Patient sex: M
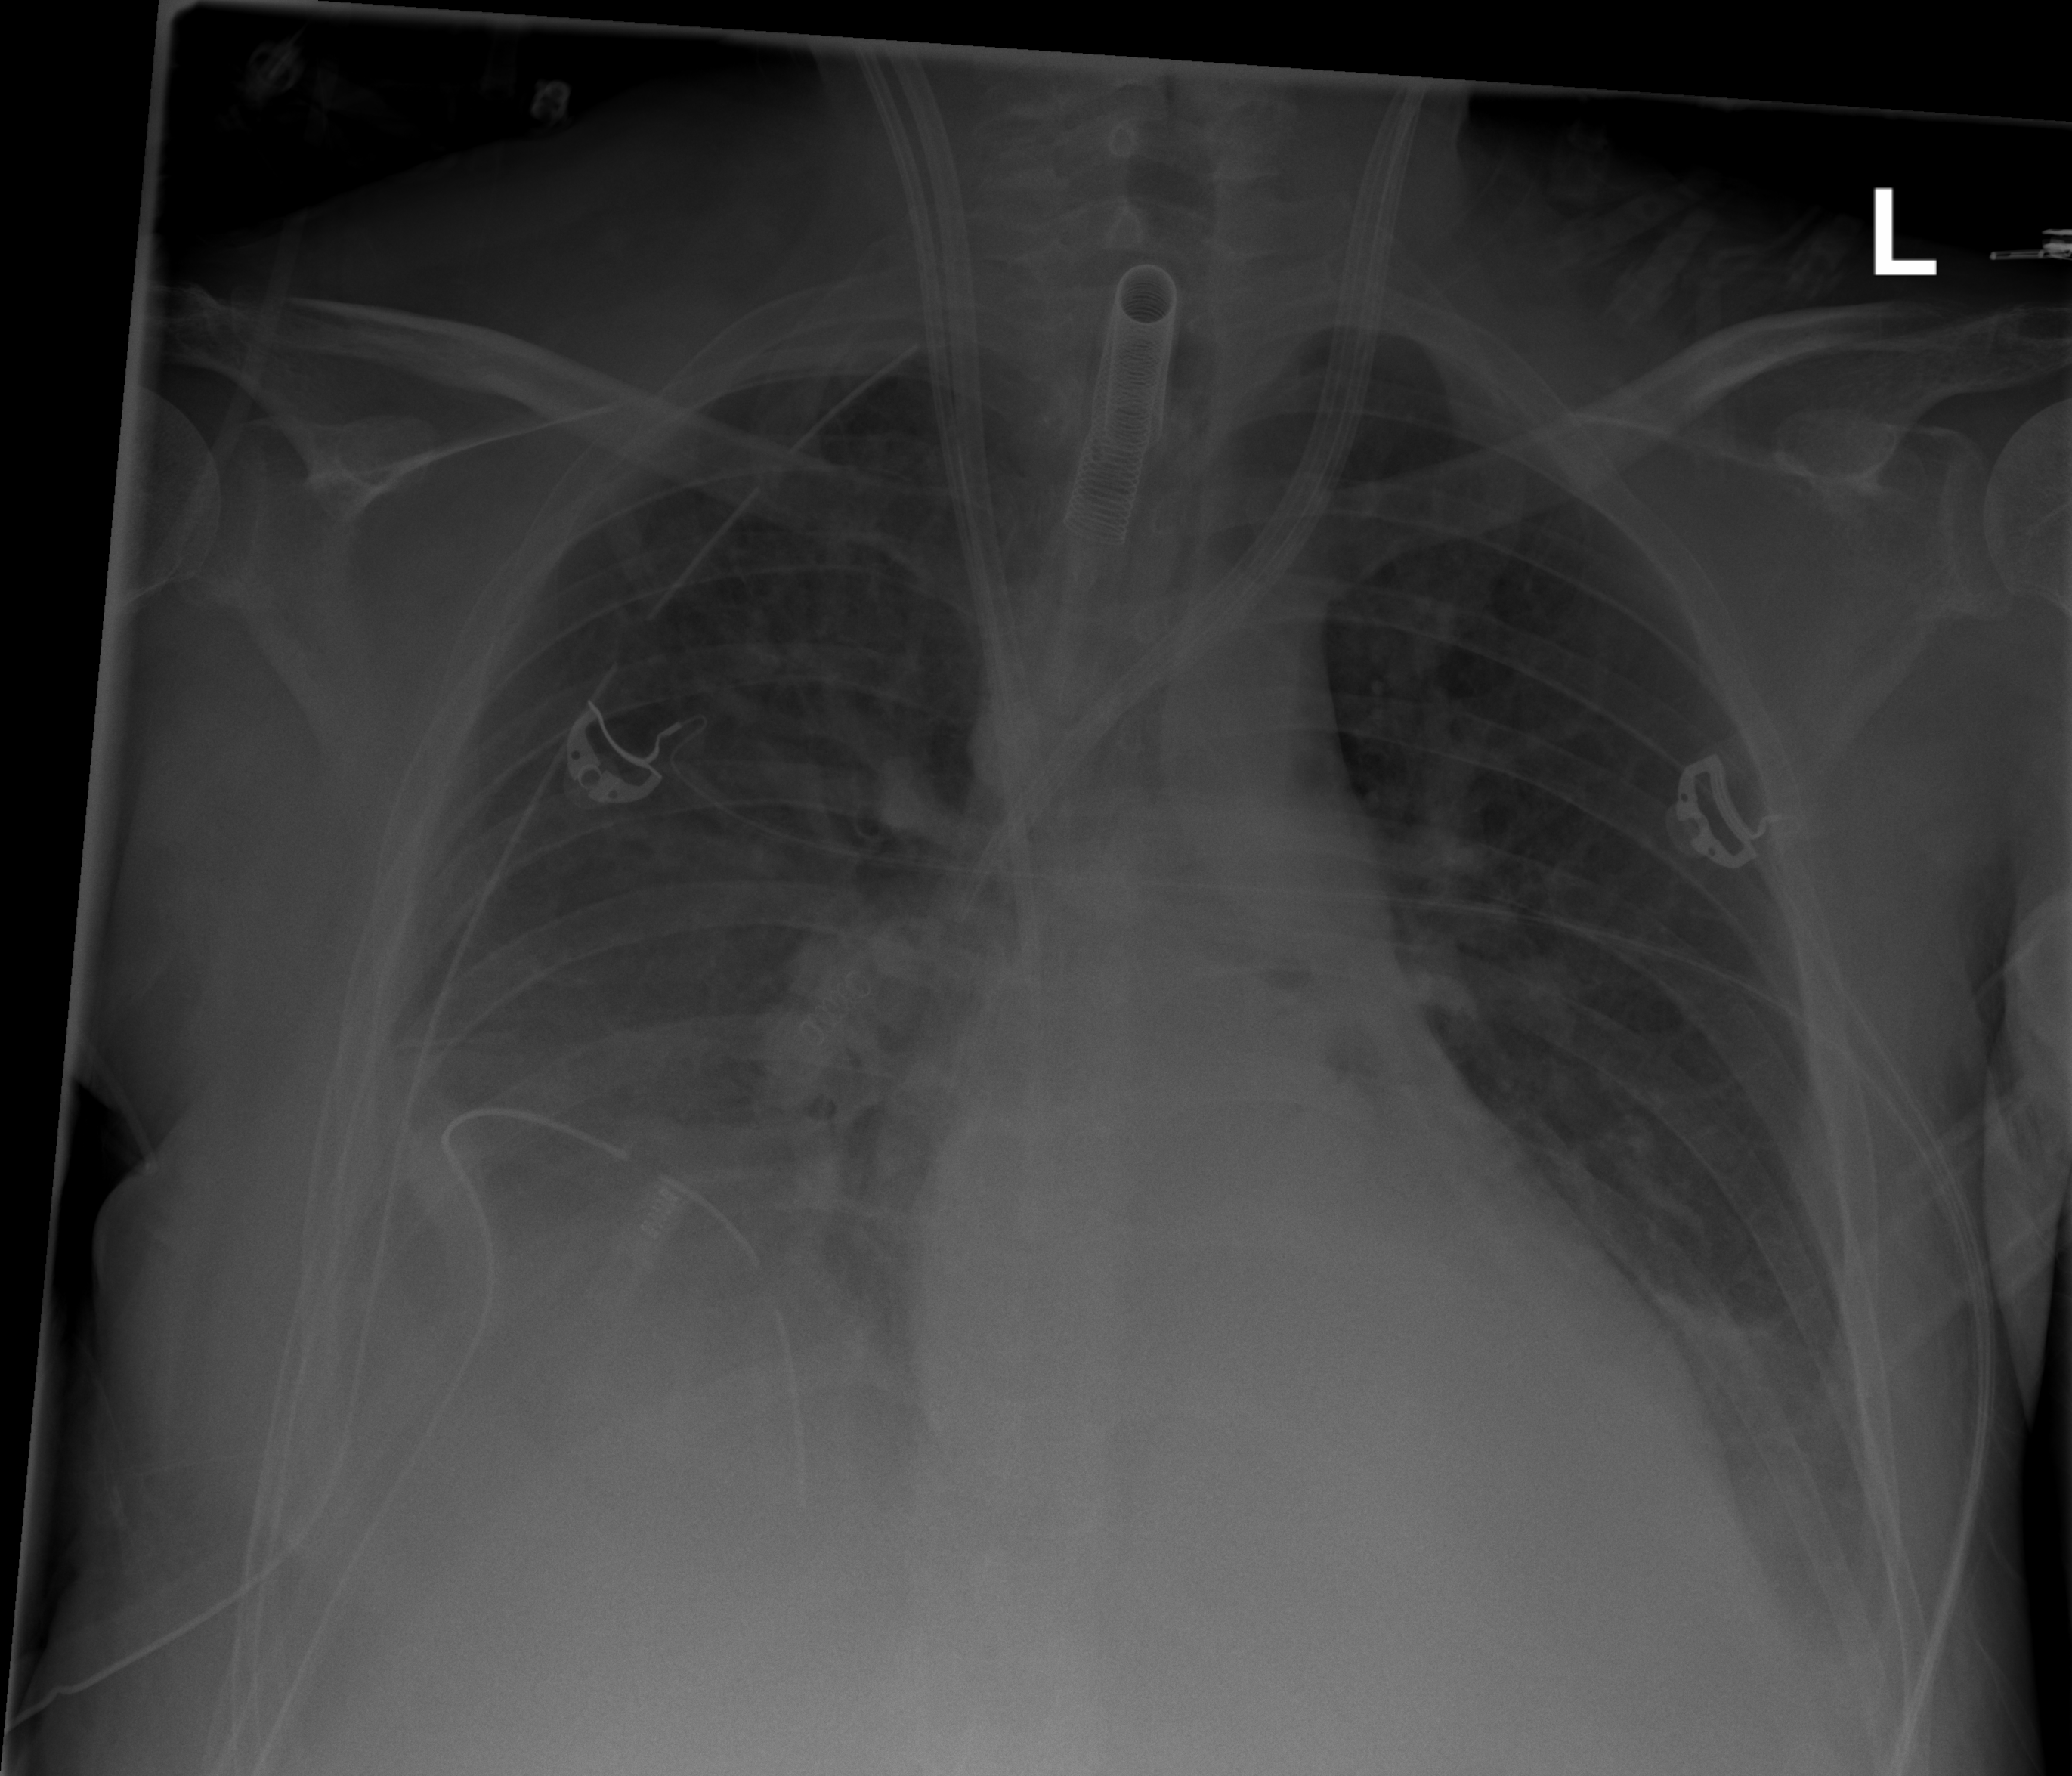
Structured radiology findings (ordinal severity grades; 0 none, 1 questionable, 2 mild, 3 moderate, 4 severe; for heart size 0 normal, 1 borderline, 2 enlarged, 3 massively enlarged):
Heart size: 0
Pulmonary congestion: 2
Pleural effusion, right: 3
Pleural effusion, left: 2
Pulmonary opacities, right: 2
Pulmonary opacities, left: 0
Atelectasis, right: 3
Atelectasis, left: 2